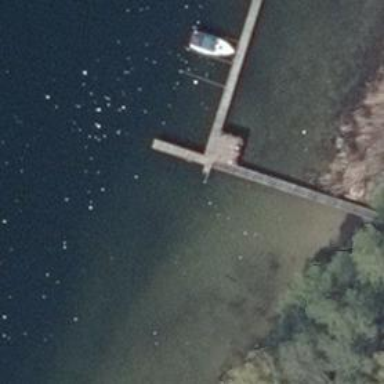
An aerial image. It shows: Man-made pier.